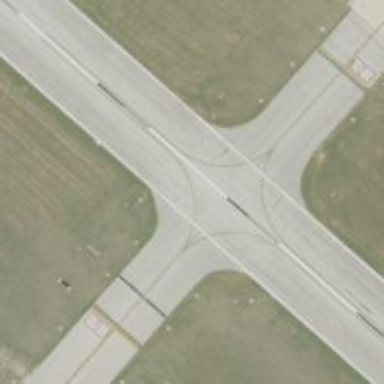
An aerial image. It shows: Image of taxiway at airport.